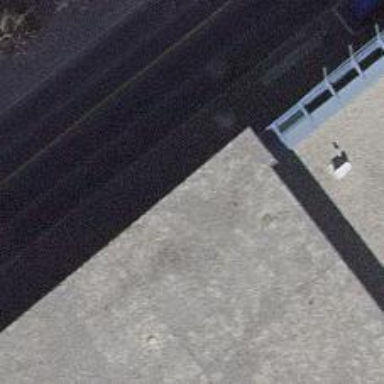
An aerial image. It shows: Bus stop with platform for public transport.